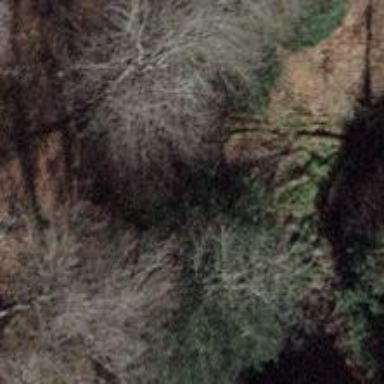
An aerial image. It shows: Natural cliff.